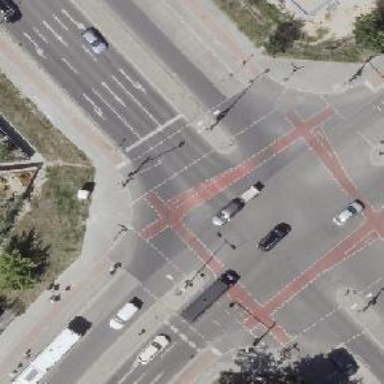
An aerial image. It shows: Road with traffic signals.